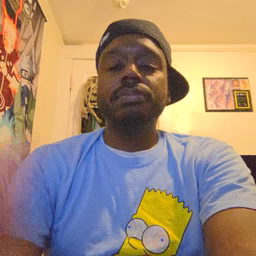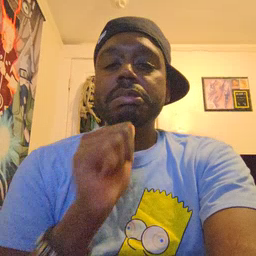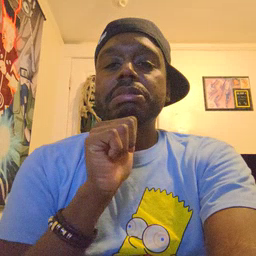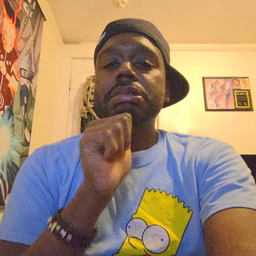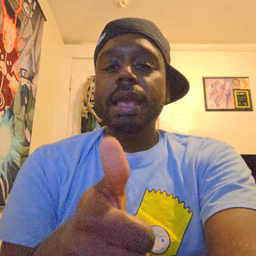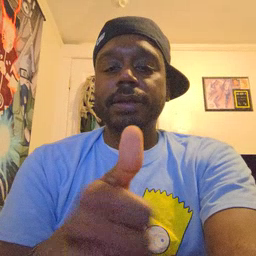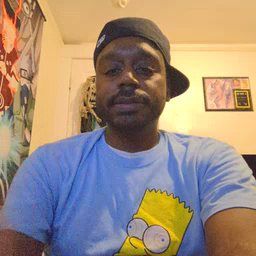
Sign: not